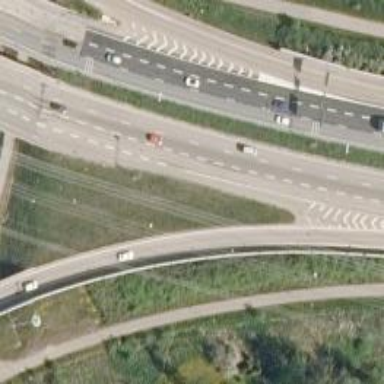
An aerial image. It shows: Asphalt motorway link.